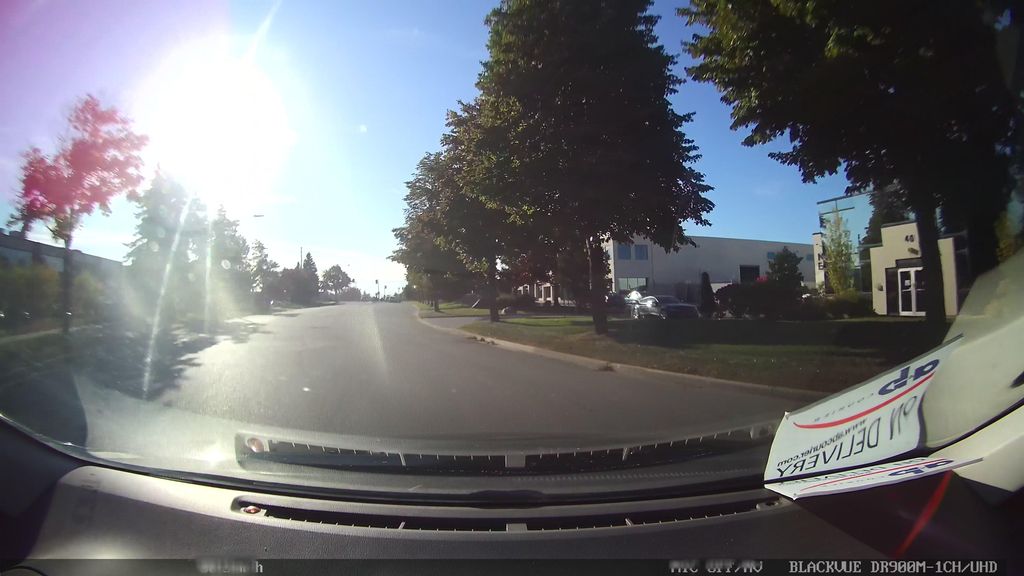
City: toronto